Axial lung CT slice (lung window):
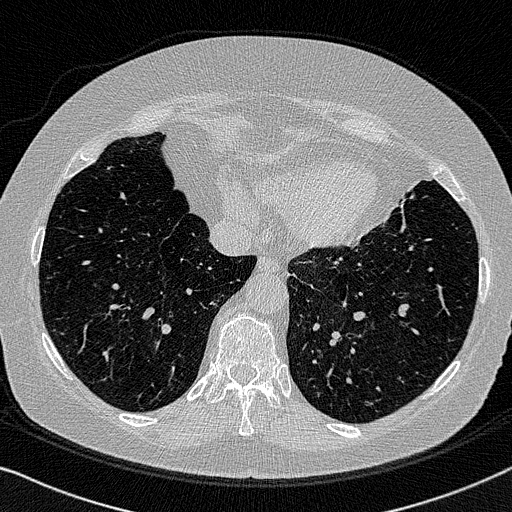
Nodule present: no